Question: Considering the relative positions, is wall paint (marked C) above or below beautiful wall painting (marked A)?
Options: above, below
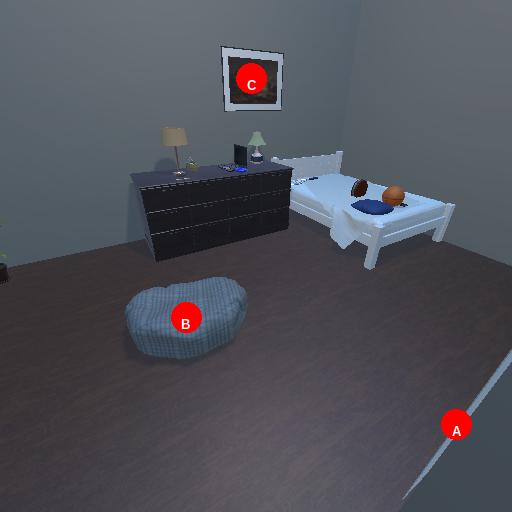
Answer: above